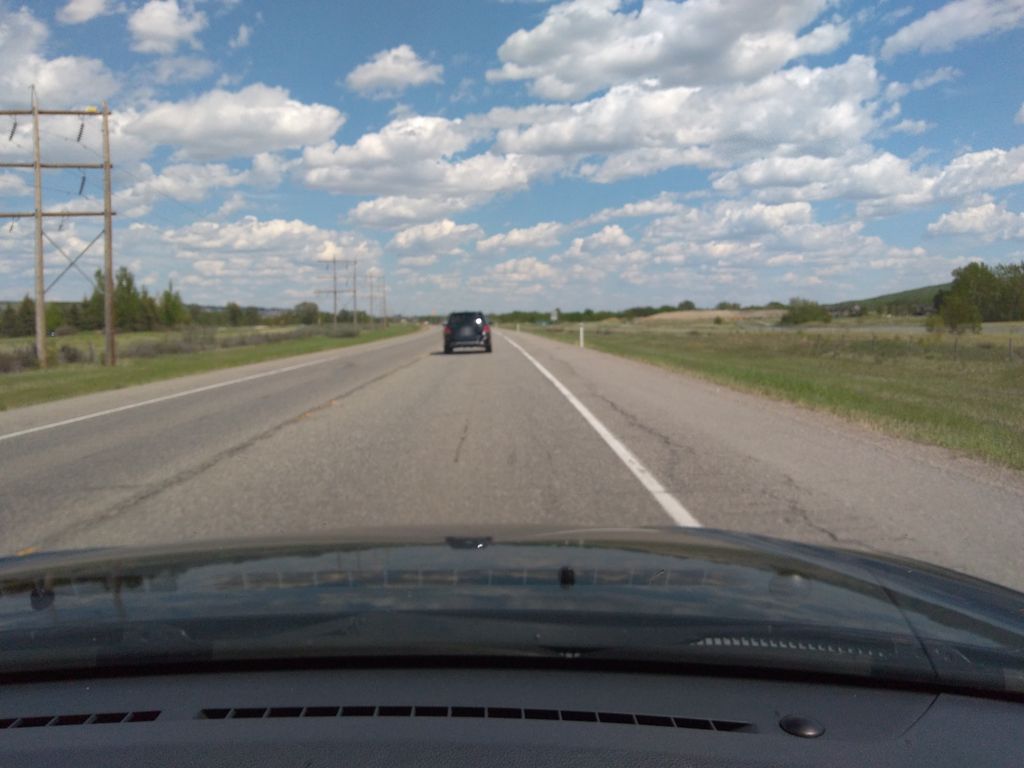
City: calgary